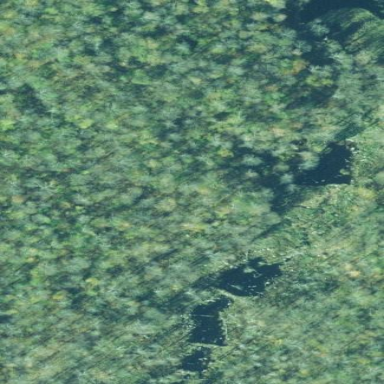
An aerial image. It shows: Marshy wetland area.